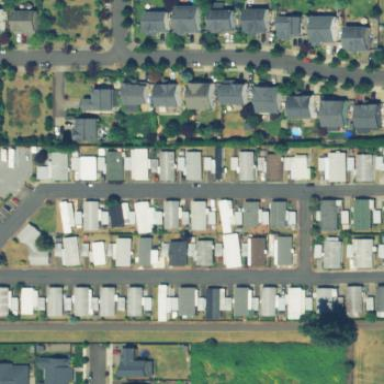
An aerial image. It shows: Residential area designated as trailer park.